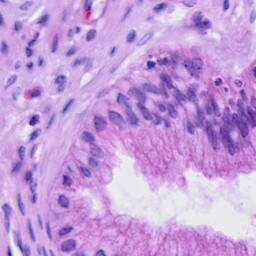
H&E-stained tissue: Cervix